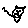
Label: cat